Aerial crown-view tile of a tropical tree (Barro Colorado Island, Panama), acquired 20250915:
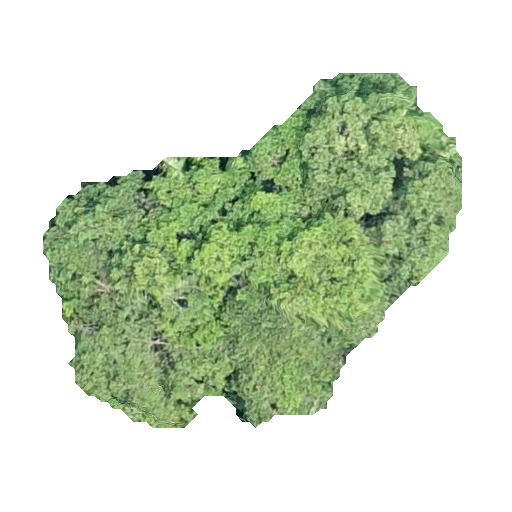
Species: Dendropanax arboreus
GBIF accepted scientific name: Dendropanax arboreus
Crown area: 138.855 m²